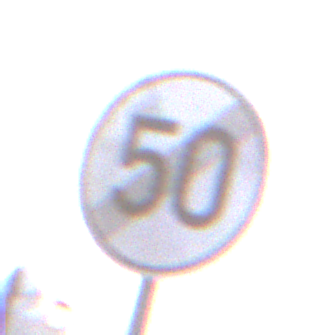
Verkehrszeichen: EndeGeschwindigkeit50
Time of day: SunriseSunset
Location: Outdoor (Urban)
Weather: Clear
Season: NotSpecified
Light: Natural